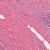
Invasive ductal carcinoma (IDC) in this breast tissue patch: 1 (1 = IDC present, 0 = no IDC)